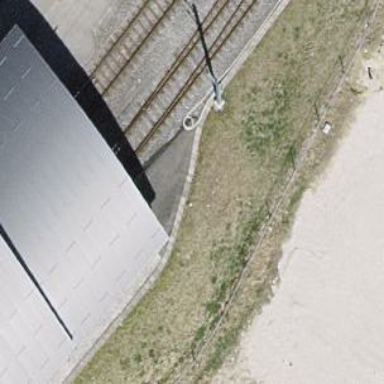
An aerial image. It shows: Railway switch.